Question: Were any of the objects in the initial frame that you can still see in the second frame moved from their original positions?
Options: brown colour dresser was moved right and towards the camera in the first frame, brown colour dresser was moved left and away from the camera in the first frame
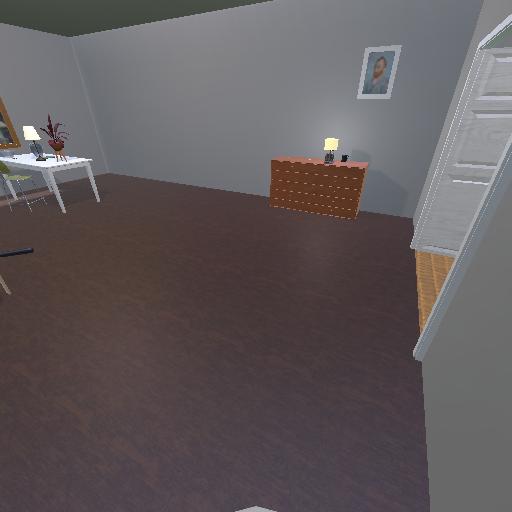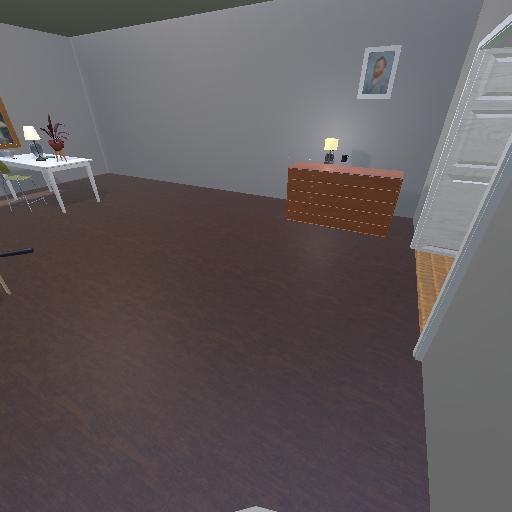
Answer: brown colour dresser was moved right and towards the camera in the first frame